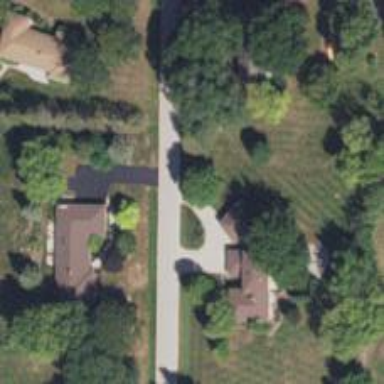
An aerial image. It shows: Driveway.